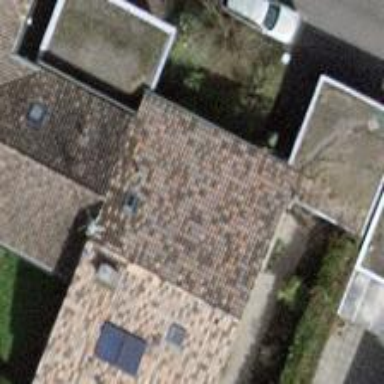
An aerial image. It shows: View of roof of building.